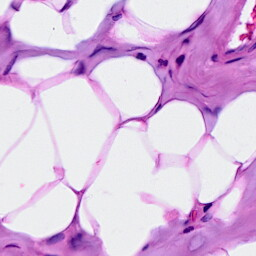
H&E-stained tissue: Breast